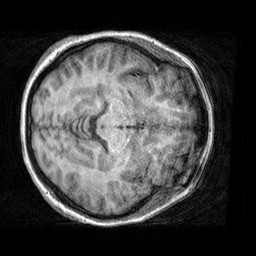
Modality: T1w
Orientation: axial
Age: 23
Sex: female
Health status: healthy
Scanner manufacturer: siemens
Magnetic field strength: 3 T
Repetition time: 2.3 s
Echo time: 0.00303 s